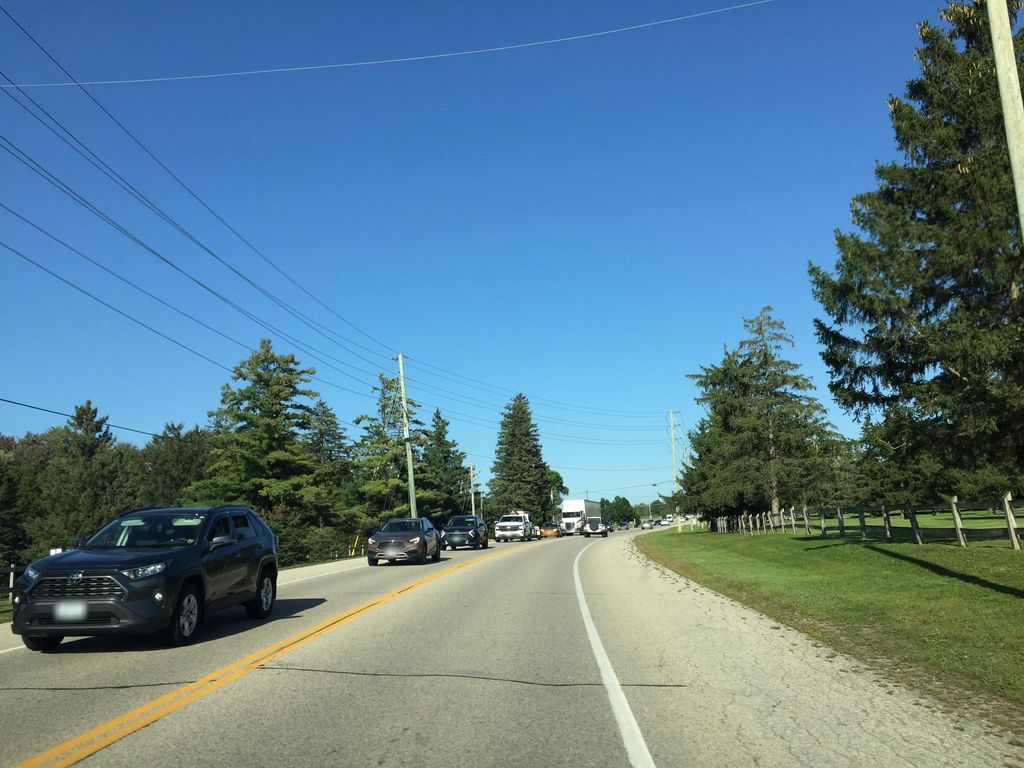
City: kitchener-waterloo